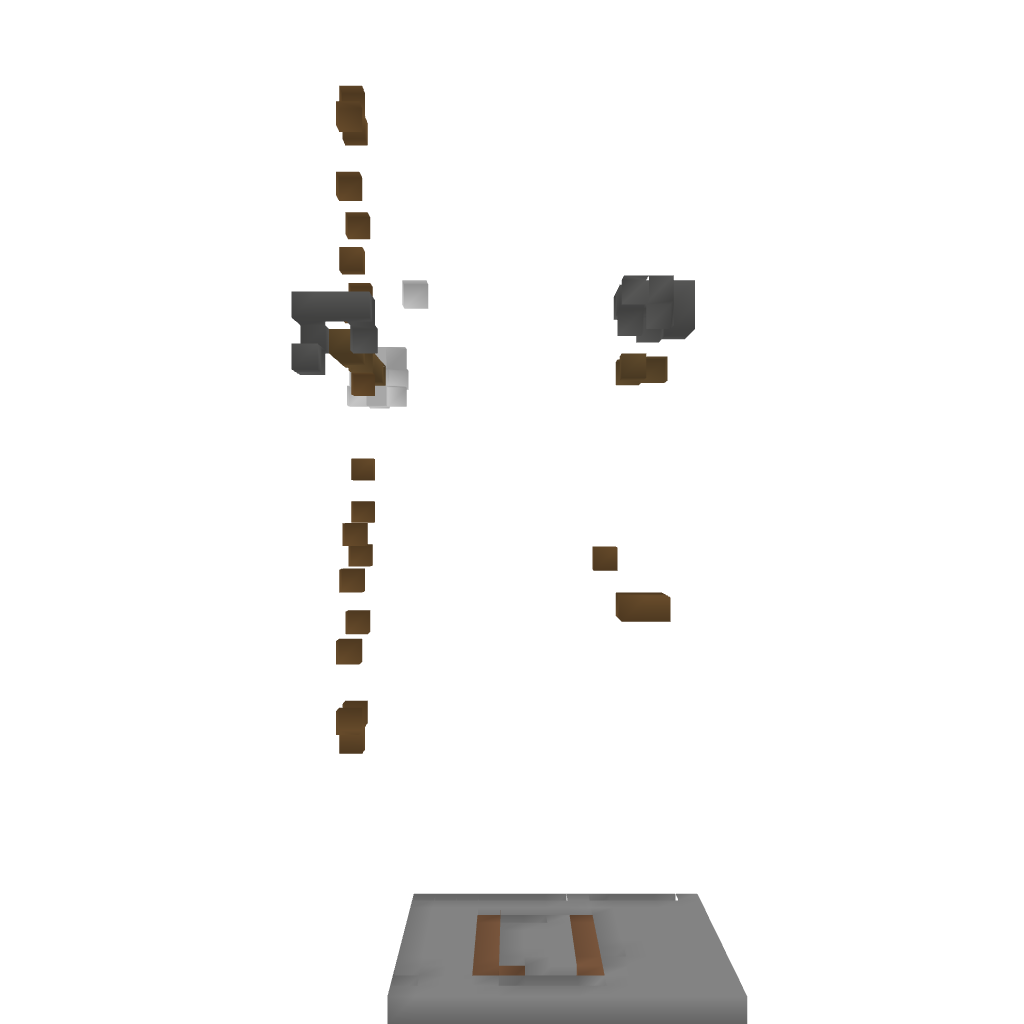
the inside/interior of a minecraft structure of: Statue of Artemis